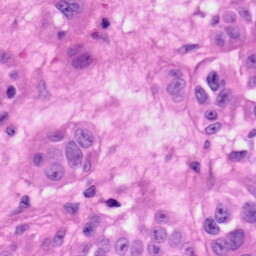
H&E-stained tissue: Skin